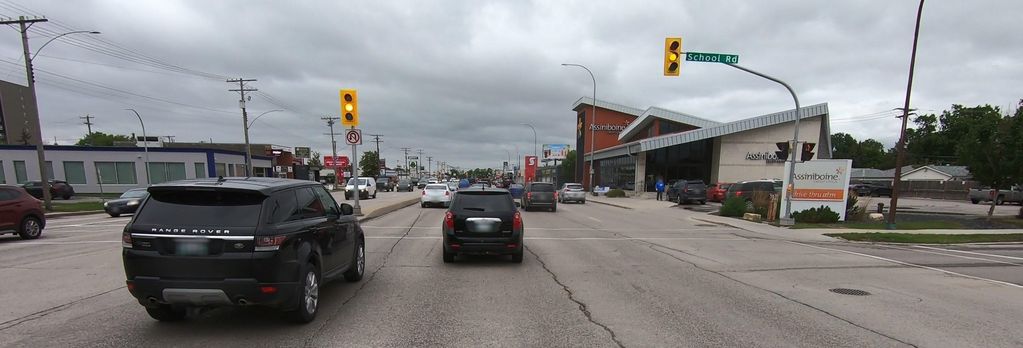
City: winnipeg